Question: I am pretty new to JavaFX. I have successfully loaded a website into my JavaFX application. I would like to log in to the website from my java application.
So far I am able to insert my login values to the appropriate input box, but I cannot figure out how to click submit button. Can Someone help me.
Here is what I have so far.

Here is my controller class.
'''
public class Controller implements Initializable{
@FXML
protected TextField usernameLogin;
@FXML
protected TextField passwordLogin;
@FXML
protected Button loginButton;
@FXML
protected WebView webviewBrowser;
@Override
public void initialize(URL location, ResourceBundle resources) {
final WebEngine engine = webviewBrowser.getEngine();
engine.load("http://gmail.com");
engine.setJavaScriptEnabled(true);
loginButton.setOnAction(new EventHandler<ActionEvent>() {
@Override
public void handle(ActionEvent event) {
String username = usernameLogin.getText().toString();
String password = passwordLogin.getText().toString();
engine.getDocument().getElementById("Email").setAttribute("Value", username);
engine.getDocument().getElementById("Passwd").setAttribute("Value", password);
//engine.getDocument().getElementById("submit"). ??submit code??
}
});
}
}
'''
Can someone assist me. What should I do to submit?
Thanks.
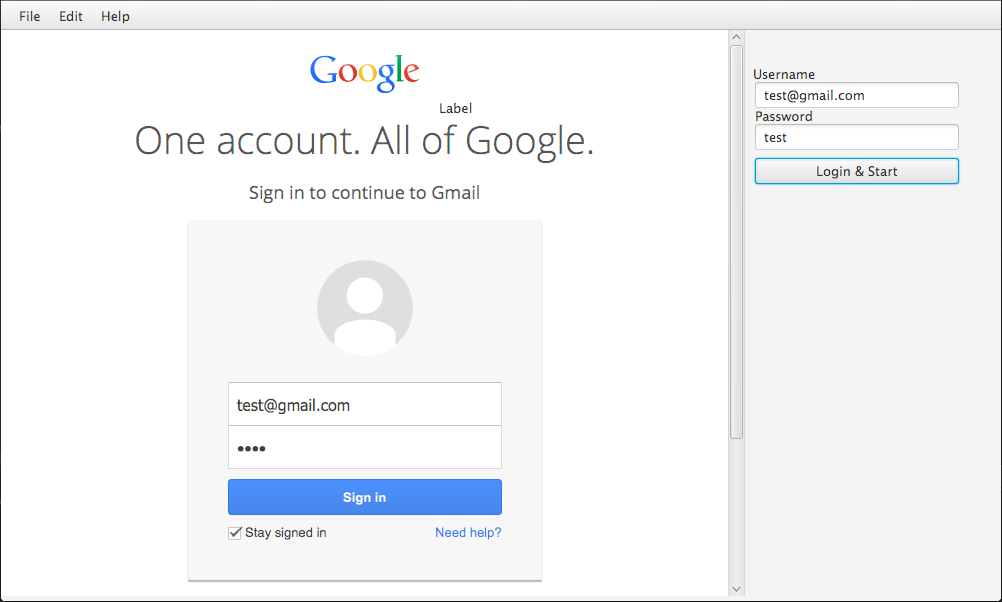
Answer: I found this link with an example of working with html forms in JavaFX's WebView component: <URL>.
The below example will obtain a reference to the form and submit it.
'''
import java.util.concurrent.atomic.AtomicBoolean;
import javafx.application.Application;
import javafx.beans.value.ChangeListener;
import javafx.beans.value.ObservableValue;
import javafx.concurrent.Worker;
import javafx.scene.Scene;
import javafx.scene.layout.BorderPane;
import javafx.scene.web.WebEngine;
import javafx.scene.web.WebView;
import javafx.stage.Stage;
import org.w3c.dom.Element;
import org.w3c.dom.html.HTMLFormElement;
public class Main extends Application {
@Override
public void start( Stage stage ) throws Exception {
stage.setTitle( "JavaFX WebView Example" );
BorderPane borderPane = new BorderPane();
WebView webviewBrowser = new WebView();
borderPane.setCenter( webviewBrowser );
final WebEngine engine = webviewBrowser.getEngine();
engine.load( "http://gmail.com" );
engine.setJavaScriptEnabled( true );
final String username = "324jlk23j4l2klj34l2kj34l2jk34l2kj3lkjlajksdflkj@gmail.com";
final String password = "password";
final AtomicBoolean submitted = new AtomicBoolean();
engine.getLoadWorker().stateProperty().addListener(
new ChangeListener<Worker.State>() {
@Override
public void changed( ObservableValue<? extends Worker.State> ov,
Worker.State oldState, Worker.State newState ) {
if ( newState == Worker.State.SUCCEEDED ) {
Element emailField = engine.getDocument().getElementById( "Email" );
if ( emailField != null ) {
emailField.setAttribute( "Value", username );
}
Element passwordField = engine.getDocument().getElementById( "Passwd" );
if ( emailField != null ) {
passwordField.setAttribute( "Value", password );
}
HTMLFormElement gaia_loginform = ( HTMLFormElement ) engine.getDocument().getElementById( "gaia_loginform" );
if ( gaia_loginform != null ) {
if ( !submitted.get() ) {
submitted.set( true );
gaia_loginform.submit();
}
}
}
}
}
);
stage.setScene( new Scene( borderPane, 800, 600 ) );
stage.show();
}
}
'''